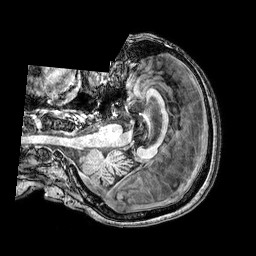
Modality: T1w
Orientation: axial
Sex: female
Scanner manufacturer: philips
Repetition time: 0.008199 s
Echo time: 0.00379 s